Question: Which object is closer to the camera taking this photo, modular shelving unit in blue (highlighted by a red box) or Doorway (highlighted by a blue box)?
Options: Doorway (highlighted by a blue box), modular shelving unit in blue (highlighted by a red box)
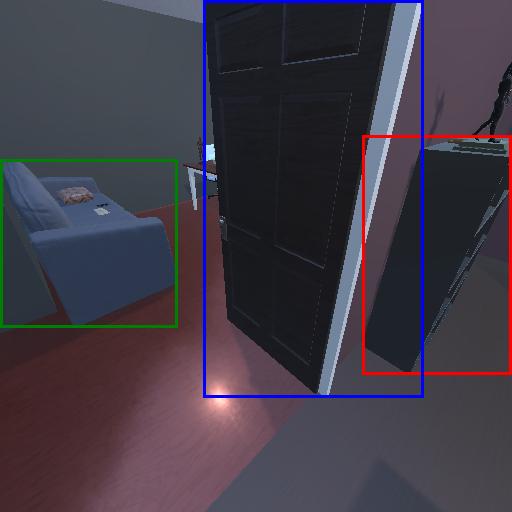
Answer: Doorway (highlighted by a blue box)